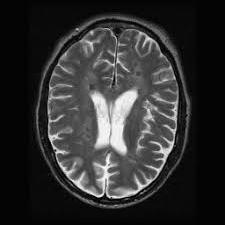
Label: notumor